Question: Basically I have two different columns; column G and H
I would like to make it so that if the Column H is greater than today's date Coloumn G equals "G" for good and if Column H is less than today's date Column G will equal "R" for not on track
'''
=IF(H84<TODAY,"R","G")
'''
My return is #NAME?

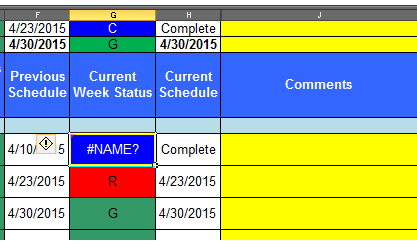
Answer: You are missing the (). Change:
'''
=IF(H84<TODAY,"R","G")
'''
To
'''
=IF(H84<TODAY(),"R","G")
'''